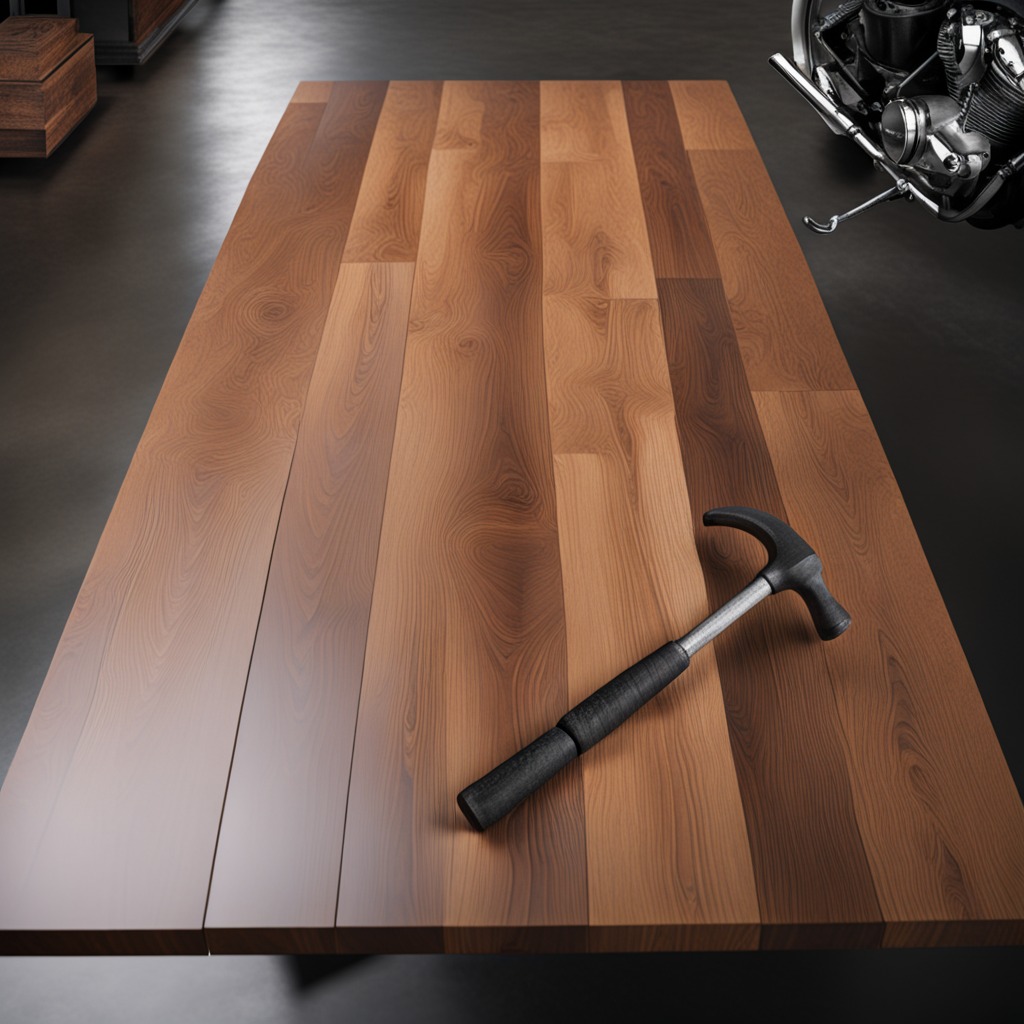
A hammer is lying on the oil-spilled wooden table in a vintage motorcycle garage.